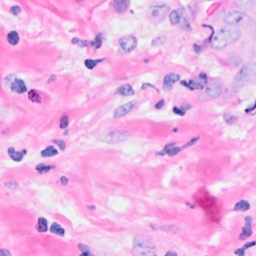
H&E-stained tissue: Breast